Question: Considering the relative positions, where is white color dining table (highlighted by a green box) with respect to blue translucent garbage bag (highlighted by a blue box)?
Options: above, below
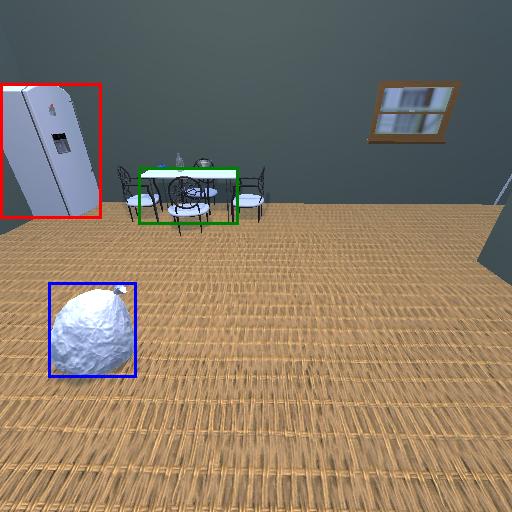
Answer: above